Question: I have a static web method which returns an object and this object has some values. I am calling this function from an ajax call.
'''
$.ajax({
url: "EuclidAktarim.aspx/f_EuclideGonder_",
type: "POST",
data: "{_sTCKimlikNo:'" + tc + "', _iKlinik_id:" + iKlinikId + ", _iYil:" + iYil + ", _byAy:" + seciliAy + ", _iUid:" + iUid + ", _bHepsi:" + $(cbHepsi).attr("checked") + ", _sServisAdresi:'" + sEuclidServisAdres + "', _enumKanTahlilikontrolTarih:'" + sCalismaKayitTarihi + "', _enumHastaKontrolKodu:'" + sHastaKontrolKodu + "', _bSimuleEt:" + simuleEt + "}",
contentType: "application/json; charset=utf-8",
beforeSend: function(xhr) {
$(spn).html("<img src='Img/loadingSatir.gif' alt='Gonderiliyor'/>");
},
success: function(msg) {
var sonuc = "";
sonuc = msg.hasOwnProperty('d') ? msg.d : msg;
$(spn).html("<img src='Img/green-check.gif' alt='" + sonuc + "'/>");
},
error: function(hata) {
var sonuc = "";
sonuc = hata.hasOwnProperty('d') ? hata.d : msg;
$(spn).html("<img src='Img/error.gif' alt='" + sonuc + "'/>");
},
complete: function(eee) {
if ($(spn).html() == "<img src='Img/loadingSatir.gif' alt='Gonderiliyor'/>")
{
$(spn).html("Gondermek icin tekrar tiklayiniz.")
}
}
});
'''
I can see this result while looking to a watch for "msg:d" in success part.

I want to read M_Durum object but it says msg.d.M_Durum is undefined object. Where is the problem i dont understand.
Thanks for your helps.
KR,
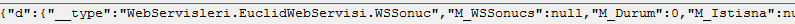
Answer: Try specifying the 'dataType':
'''
...
type: 'POST',
dataType: 'json',
...
'''